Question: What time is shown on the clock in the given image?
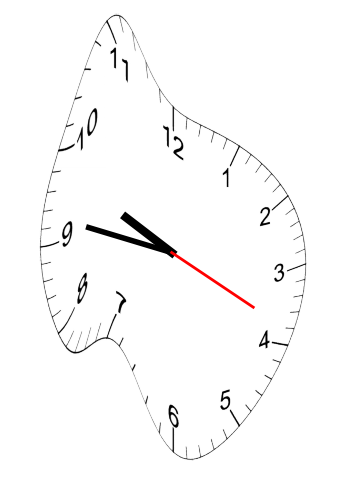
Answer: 09:46:19